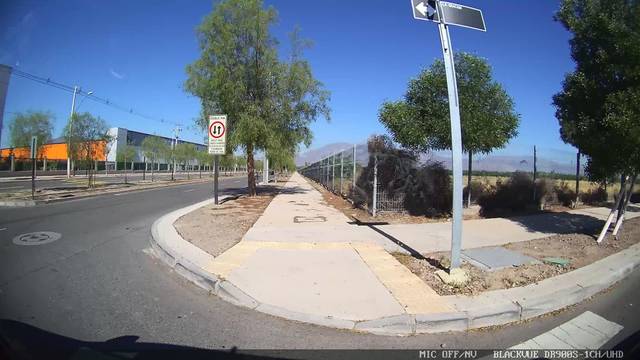
Region: Chile
Coordinates: -33.426, -70.789